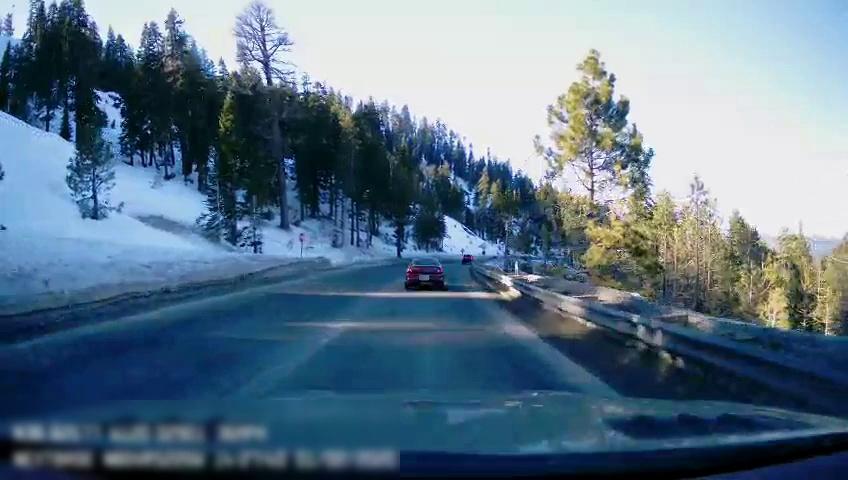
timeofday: Day
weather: Sunny
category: Drivable Space
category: Vehicles | SUV
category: Vehicles | Car
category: Lanes | Opposite Lane
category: Lanes | Opposite Lane
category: Lanes | Current Lane